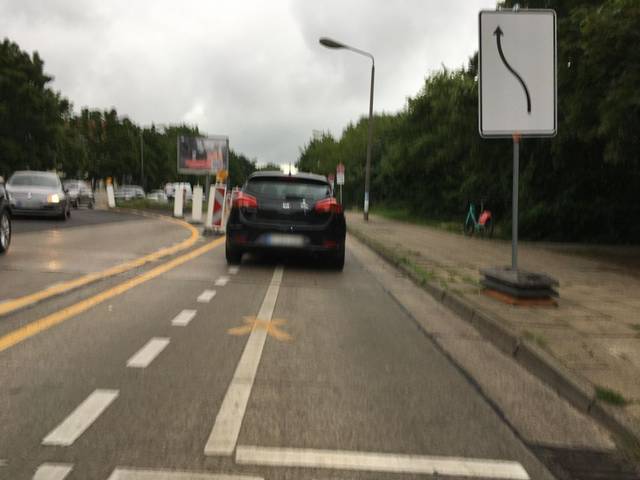
Region: Germany
Coordinates: 52.551, 13.476